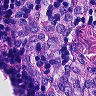
Metastatic tissue present: no